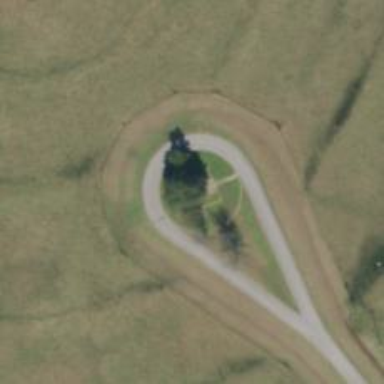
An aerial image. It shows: Historic obelisk memorial.